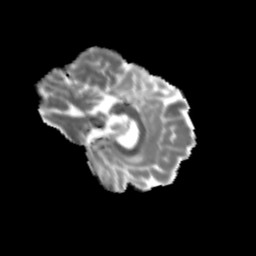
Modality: MD
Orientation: sagittal
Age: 21
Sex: male
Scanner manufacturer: siemens
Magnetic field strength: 3 T
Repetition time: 3.5 s
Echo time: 0.125 s